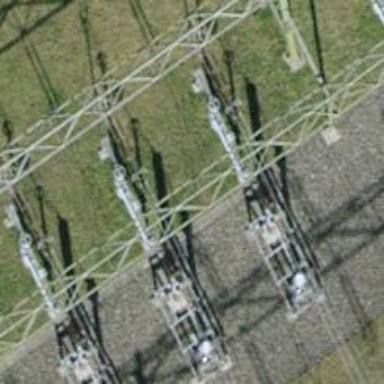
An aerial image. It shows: Insulator used in power systems.